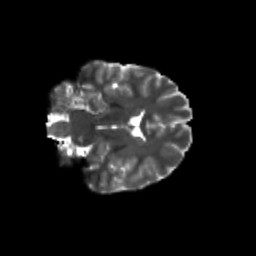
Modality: T2w
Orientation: coronal
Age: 13
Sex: male
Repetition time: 9.512 s
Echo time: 0.089 s